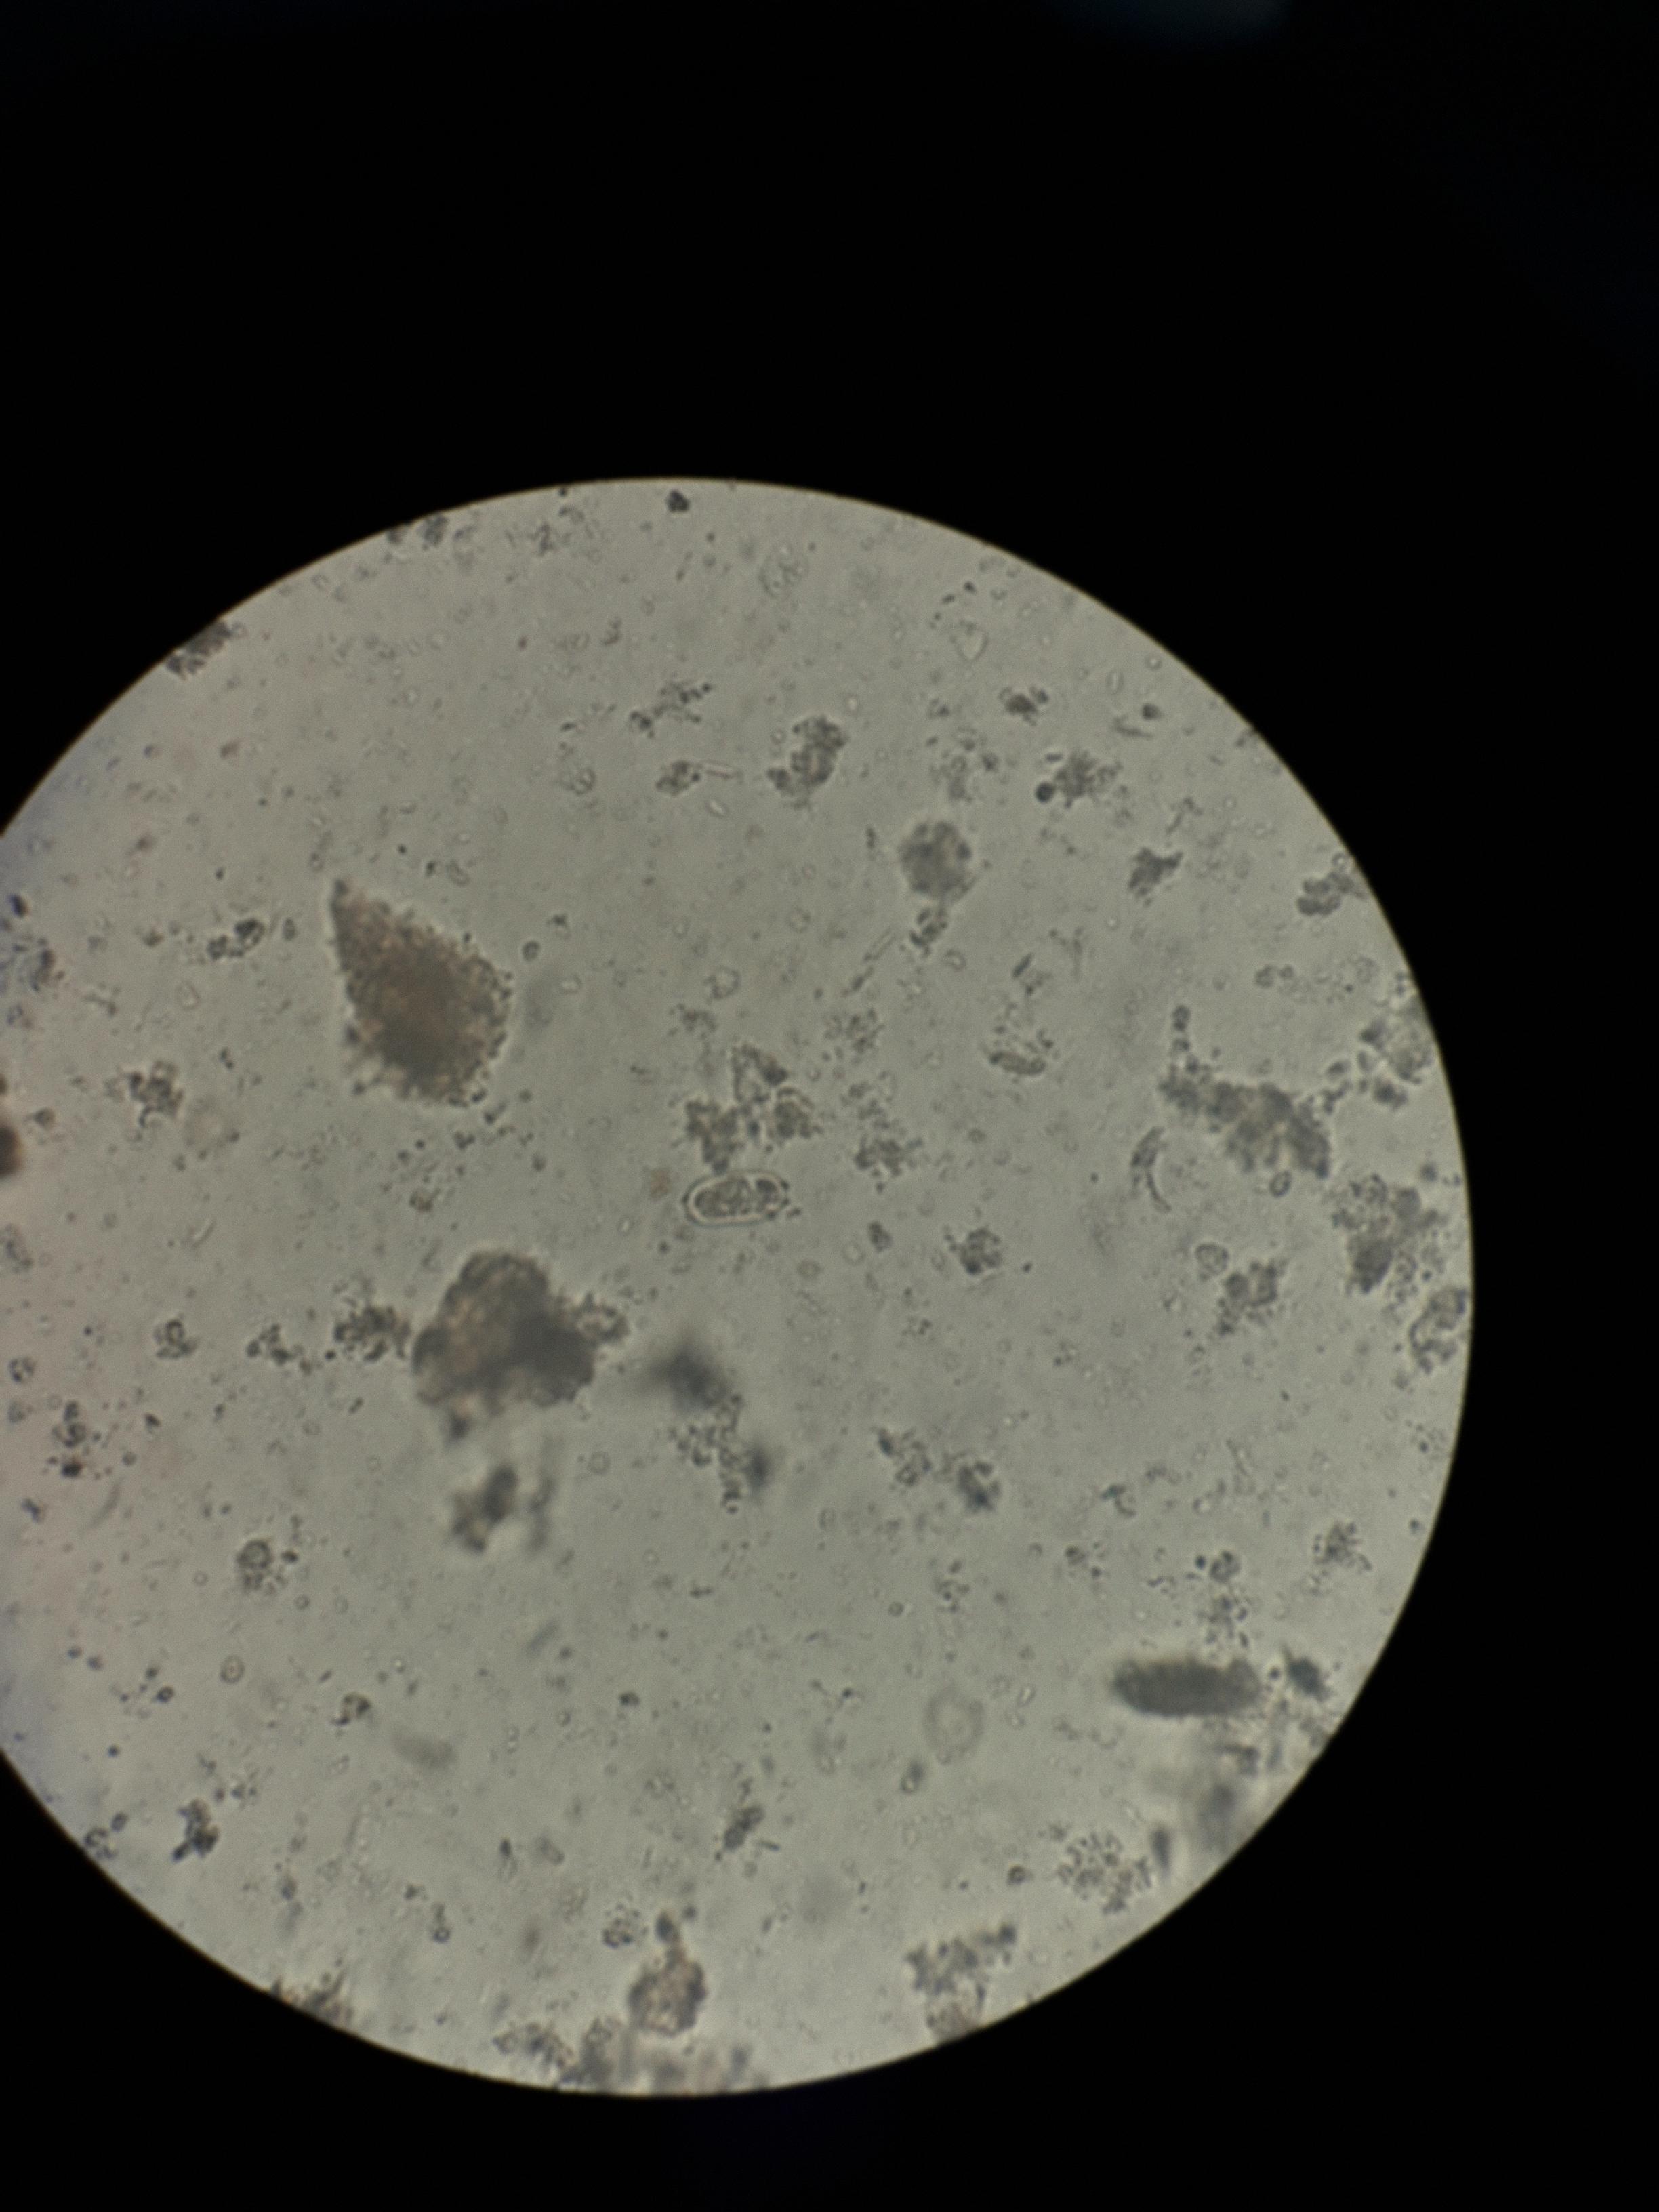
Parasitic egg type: Capillaria philippinensis